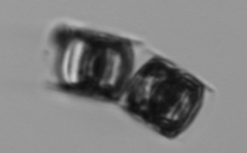
Label: Paralia_sulcata